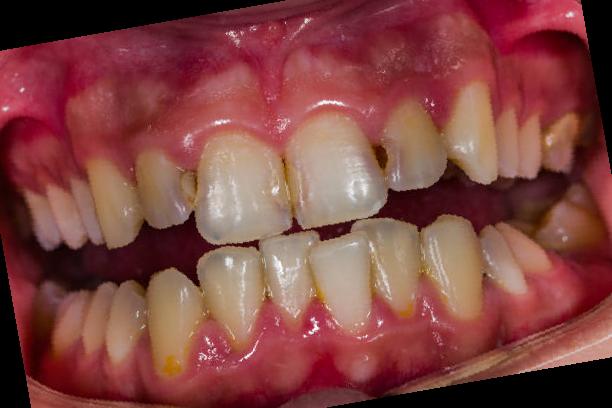
Condition: Gingivitis